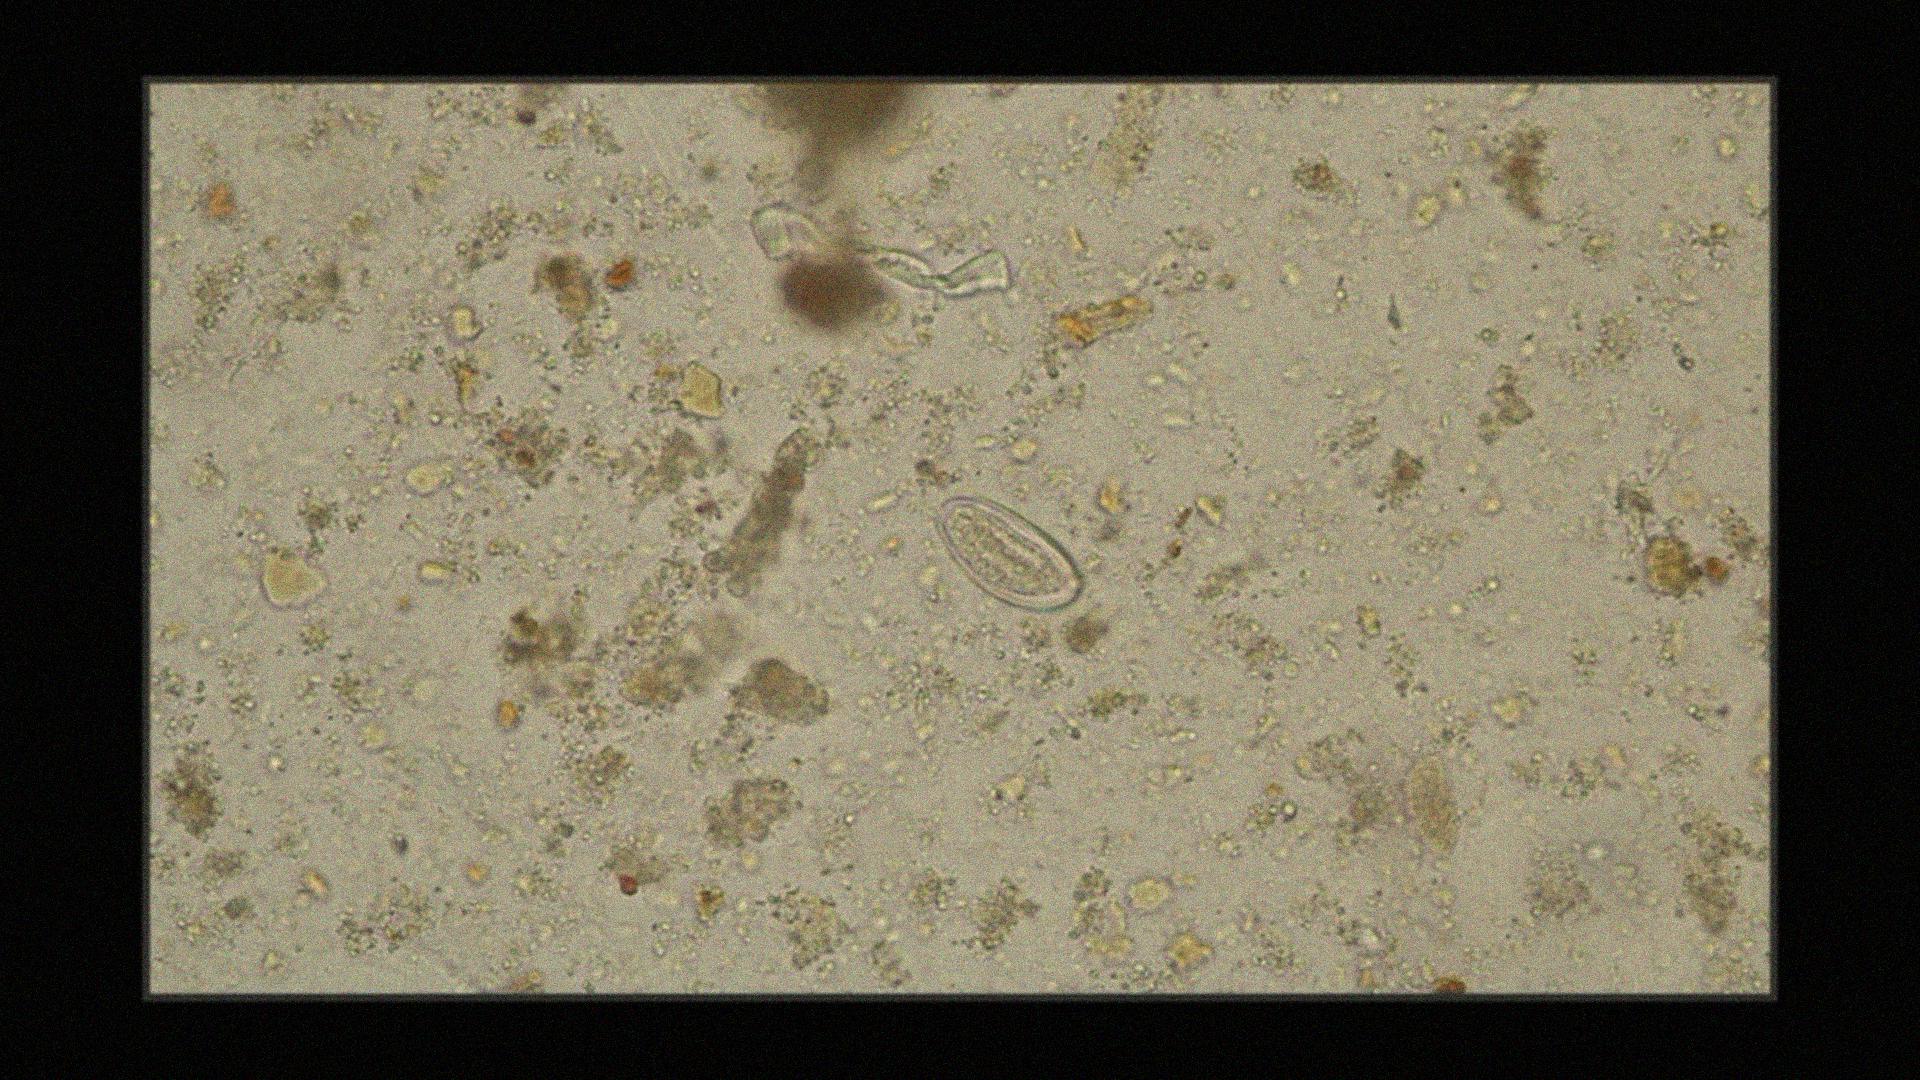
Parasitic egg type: Enterobius vermicularis